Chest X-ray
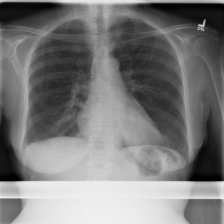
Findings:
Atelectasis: negative
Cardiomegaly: negative
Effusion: positive
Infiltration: positive
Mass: negative
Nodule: negative
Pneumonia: negative
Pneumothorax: negative
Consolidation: negative
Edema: negative
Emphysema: negative
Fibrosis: negative
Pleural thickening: negative
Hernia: negative